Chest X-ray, PA view. Patient: 51 years old, sex M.
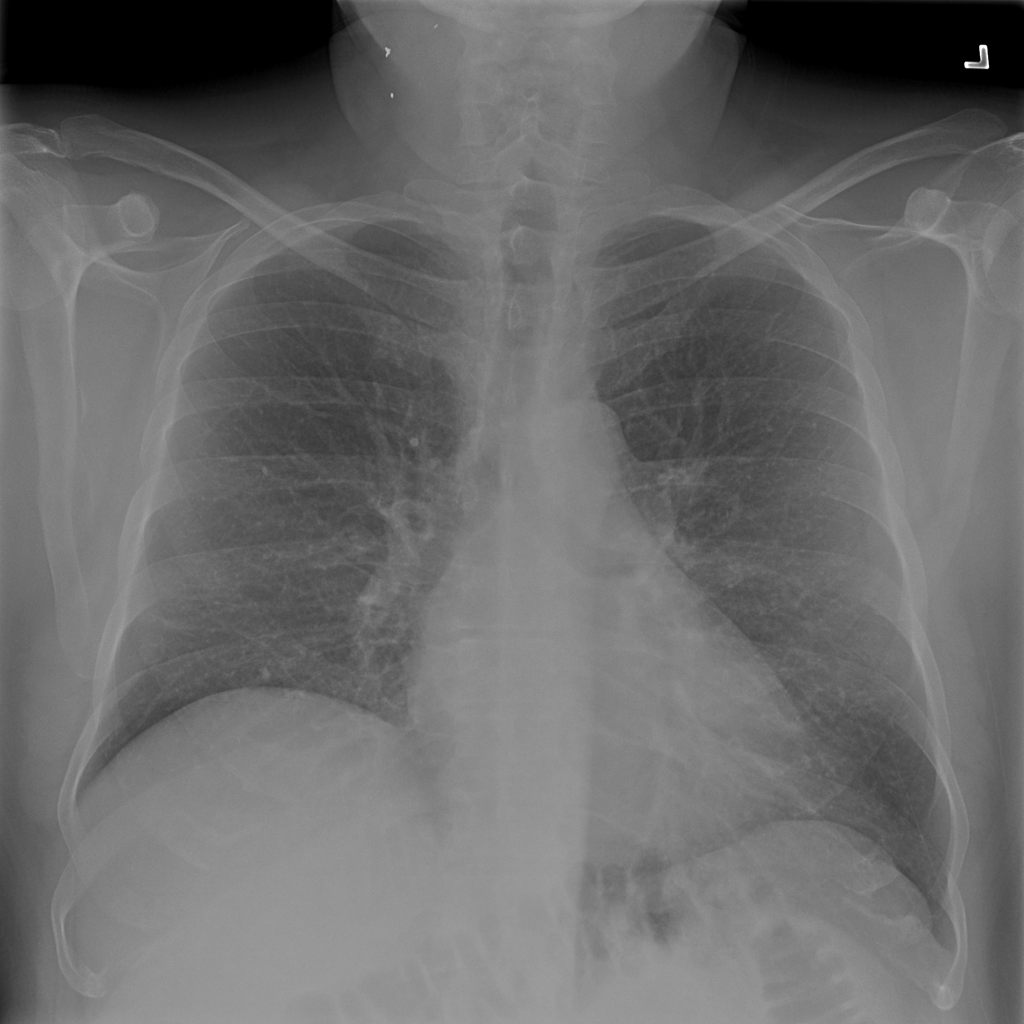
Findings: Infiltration